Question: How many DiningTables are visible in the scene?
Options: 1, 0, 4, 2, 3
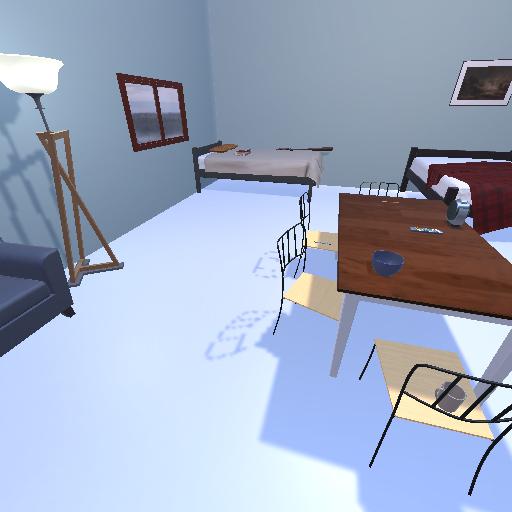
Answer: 1